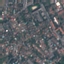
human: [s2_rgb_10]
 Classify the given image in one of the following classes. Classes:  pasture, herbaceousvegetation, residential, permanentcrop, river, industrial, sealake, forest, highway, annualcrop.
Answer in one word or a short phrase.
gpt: Residential